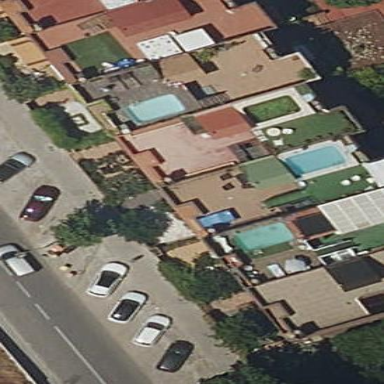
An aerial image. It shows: Terrace building.